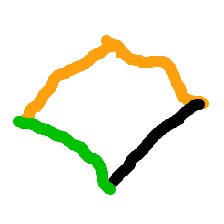
Shape: rhombus